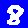
Digit: 8